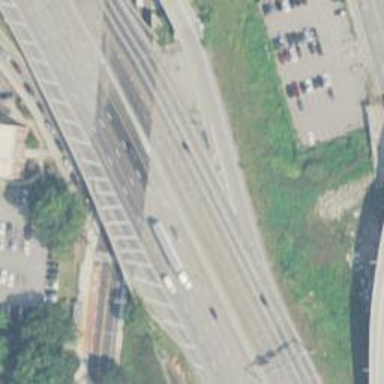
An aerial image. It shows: Motorway bridge with asphalt surface.